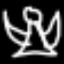
Label: angel